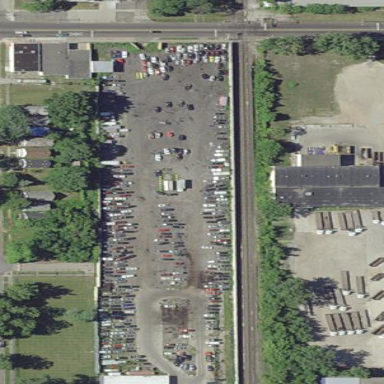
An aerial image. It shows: Scrap yard situated in industrial area.